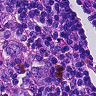
Metastatic tissue present: yes